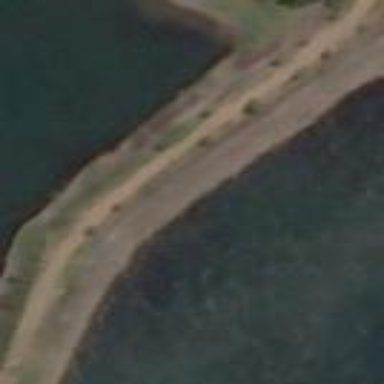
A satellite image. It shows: Man-made pier.